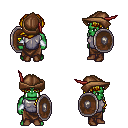
a pixel art fantasy rpg character, male body template, orc, green skin, steel chest armor, robe skirt, blonde princess hairstyle, leather cap, white cloth bracers, brown shoes, shield, four views (front, back, left, right), 2x2 character sprite sheet, small pixel art, hard edges, no anti-aliasing